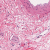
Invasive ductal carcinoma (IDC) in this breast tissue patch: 0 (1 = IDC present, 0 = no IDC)